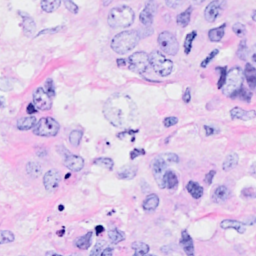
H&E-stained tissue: Breast